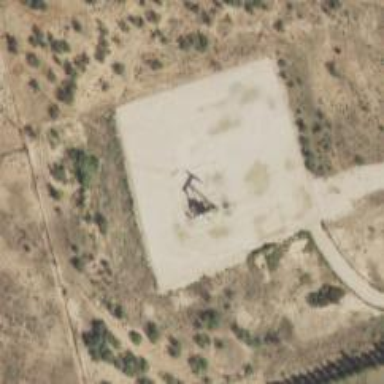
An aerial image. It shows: Petroleum well.